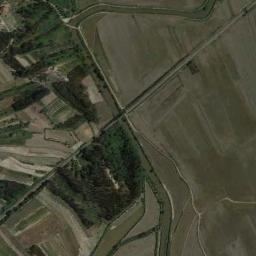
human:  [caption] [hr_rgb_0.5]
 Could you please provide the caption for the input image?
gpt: The yellow river goes through the farmland and groves of trees .

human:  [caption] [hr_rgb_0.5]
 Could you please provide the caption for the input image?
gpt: There are many brown farmlands and some green trees near the river .

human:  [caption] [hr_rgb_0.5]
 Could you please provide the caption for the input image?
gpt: A curved light green river with approximately a zigzag shape, With green and tan mixed fields on both sides of the bank .

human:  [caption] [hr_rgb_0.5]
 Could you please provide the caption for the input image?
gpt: There are many trees around the river .

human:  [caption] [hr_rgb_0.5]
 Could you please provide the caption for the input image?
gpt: The river goes through farmland and trees .